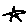
Label: star